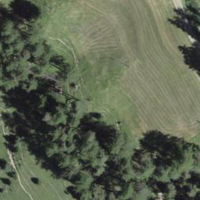
EUNIS habitat code: 26
Species observed at this site:
Melitaea athalia
Cirsium erisithales
Boloria titania